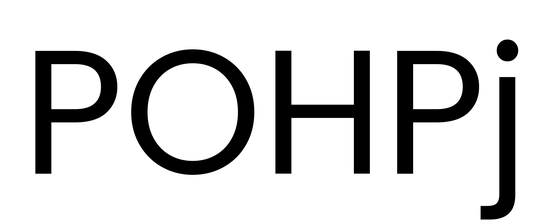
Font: Poppins-Regular